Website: apple
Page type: billing-address
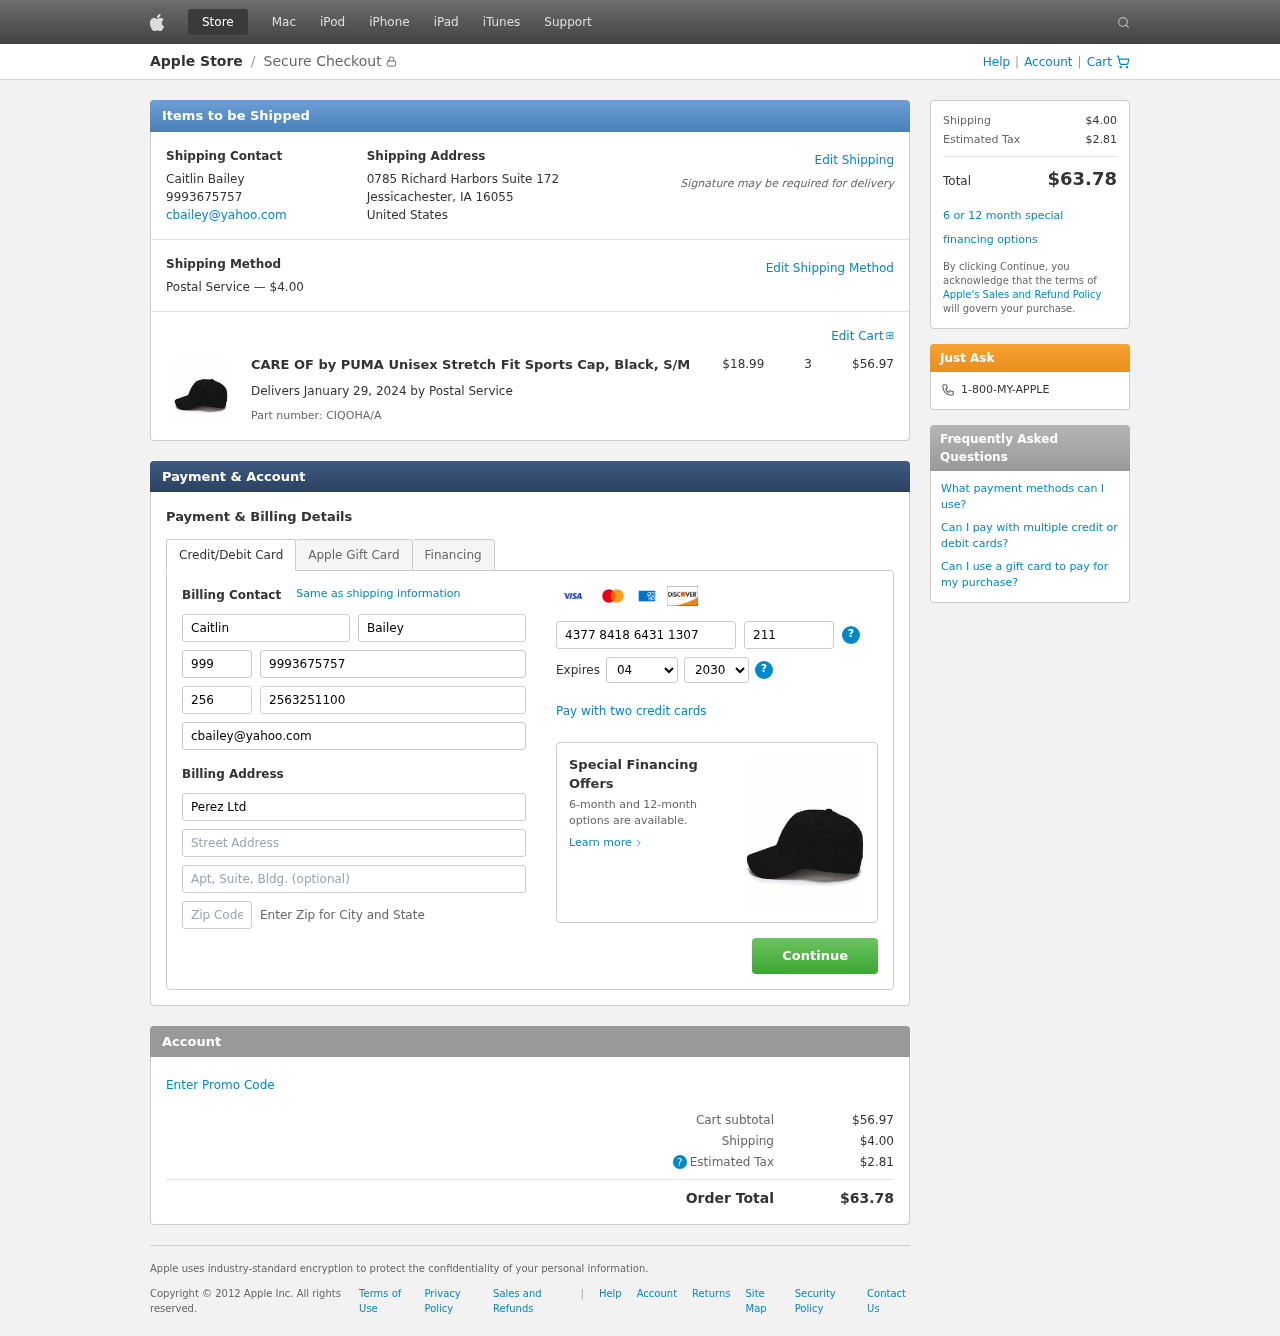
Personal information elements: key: PII_CARD_CVV
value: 211
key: PII_CARD_EXPIRY_MONTH
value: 04
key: PII_CARD_EXPIRY_YEAR
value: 30
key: PII_CARD_NUMBER
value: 4377 8418 6431 1307
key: PII_CITY_STATE_ZIP
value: Jessicachester, IA 16055
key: PII_COMPANY
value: Perez Ltd
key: PII_COUNTRY
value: United States
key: PII_EMAIL
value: cbailey@yahoo.com
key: PII_FIRSTNAME
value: Caitlin
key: PII_FULLNAME
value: Caitlin Bailey
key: PII_LASTNAME
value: Bailey
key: PII_PHONE
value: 9993675757
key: PII_PHONE_ALT
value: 2563251100
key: PII_PHONE_ALT_AREA
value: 256
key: PII_PHONE_AREA
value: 999
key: PII_STREET
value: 0785 Richard Harbors Suite 172
Product elements: key: PRODUCT1_NAME
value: CARE OF by PUMA Unisex Stretch Fit Sports Cap, Black, S/M
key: PRODUCT1_PRICE
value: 18.99
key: PRODUCT1_QUANTITY
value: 3
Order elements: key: ORDER_SHIPPING_COST
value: $4.00
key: ORDER_SUBTOTAL
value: $56.97
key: ORDER_DELIVERY_DATE
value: January 29, 2024
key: ORDER_PART_NUMBER
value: CIQOHA/A
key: ORDER_TAX
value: $2.81
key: ORDER_TOTAL
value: $63.78